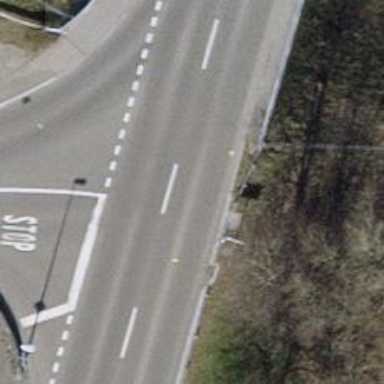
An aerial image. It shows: Secondary road with asphalt surface. The sidewalk on the right also has asphalt surface.